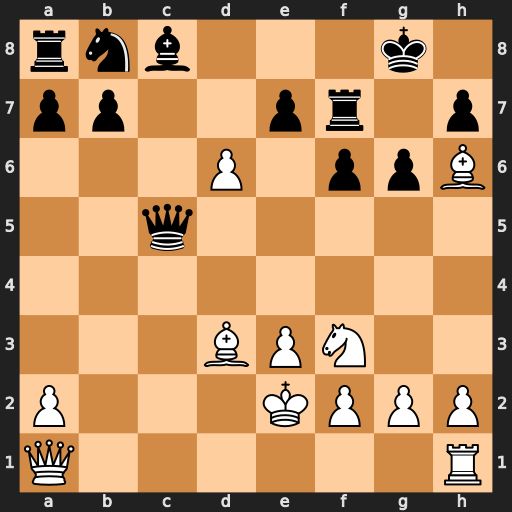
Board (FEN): rnb3k1/pp2pr1p/3P1ppB/2q5/8/3BPN2/P3KPPP/Q6R
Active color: w
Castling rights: -
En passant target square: -
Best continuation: Rc1 Qxc1 Qxc1